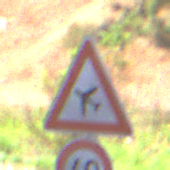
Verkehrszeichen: FlugbetriebRechts
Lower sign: Geschwindigkeit60
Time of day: Midday
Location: Roofed (Underpass)
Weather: Clear
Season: NotSpecified
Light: Natural